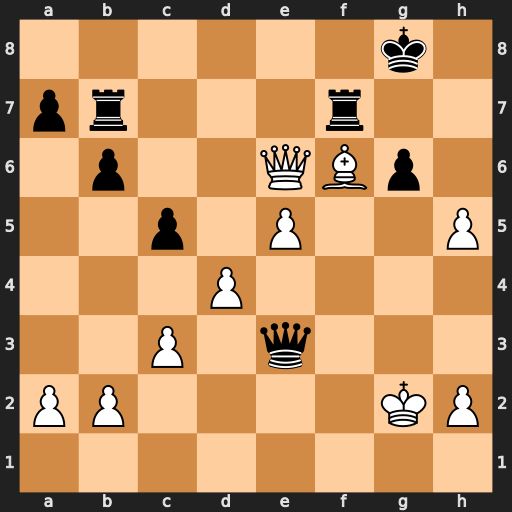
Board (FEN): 6k1/pr3r2/1p2QBp1/2p1P2P/3P4/2P1q3/PP4KP/8
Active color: w
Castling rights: -
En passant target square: -
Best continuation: Qe8+ Rf8 Qxg6+ Rg7 Qxg7#